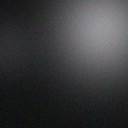
Screen state: off